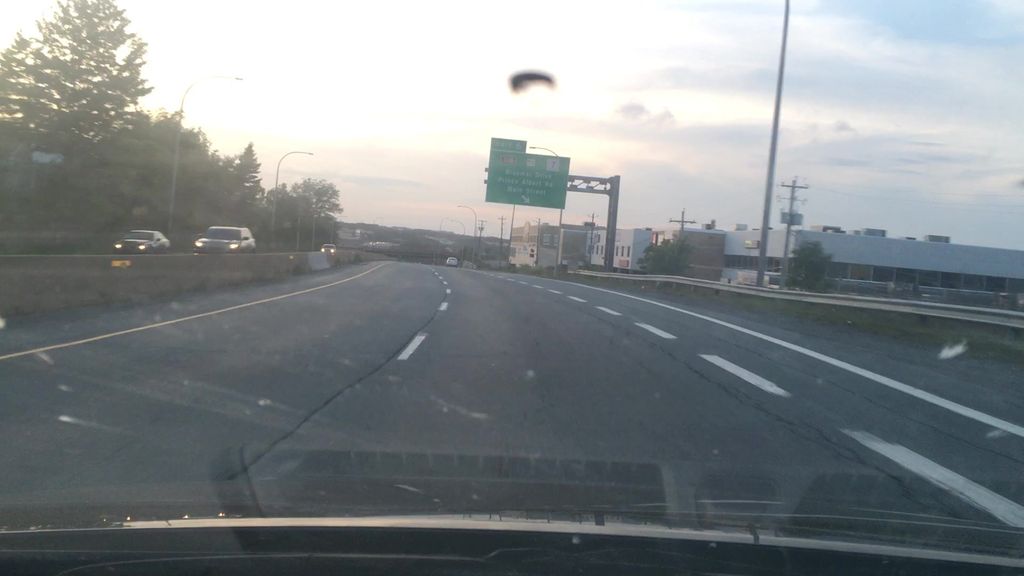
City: halifax